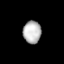
Tissue: lung
Cell type: Endothelial cells
Senescence score: 0.5651
Nuclear area (px): 397
Mean DAPI intensity: 183.642